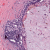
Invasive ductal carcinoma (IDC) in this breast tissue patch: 0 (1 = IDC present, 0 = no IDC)